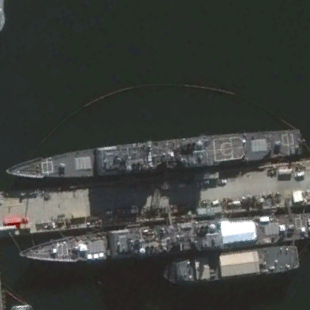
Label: cruiser